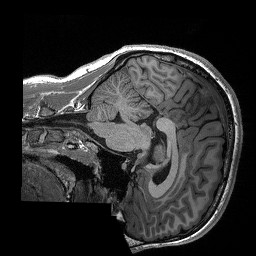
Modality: T1w
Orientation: sagittal
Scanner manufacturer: siemens
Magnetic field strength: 3 T
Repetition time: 2.3 s
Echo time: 0.00288 s